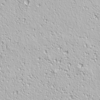
Label: not_dusty